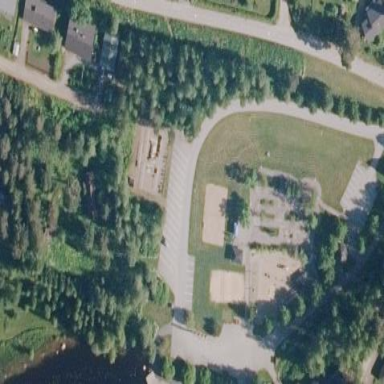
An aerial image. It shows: Recreation ground.